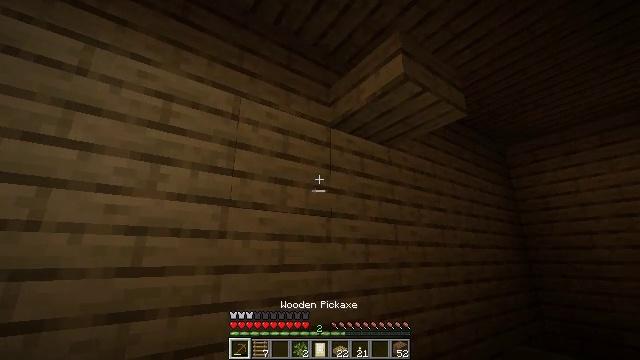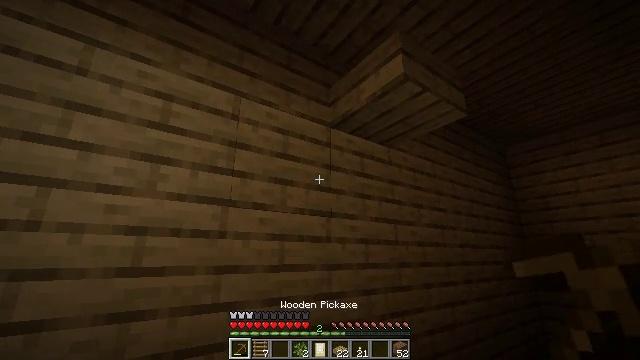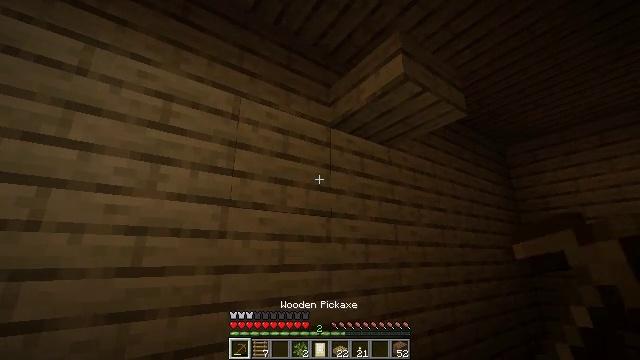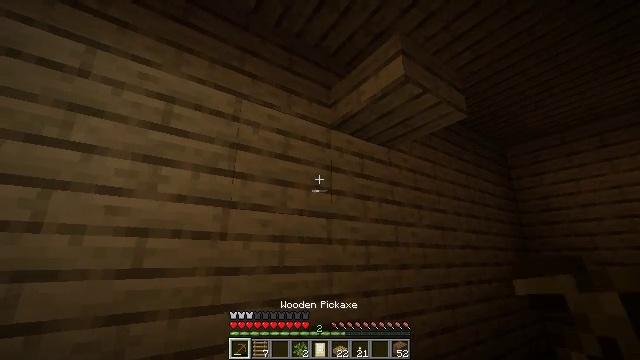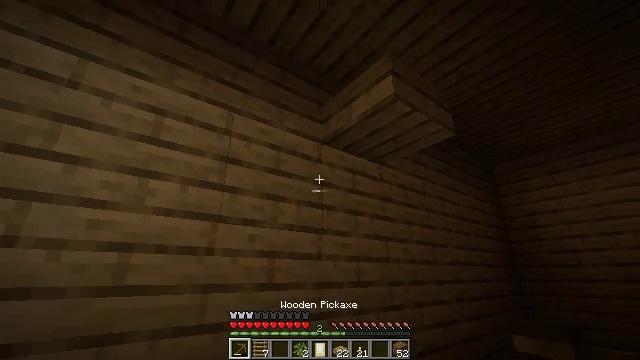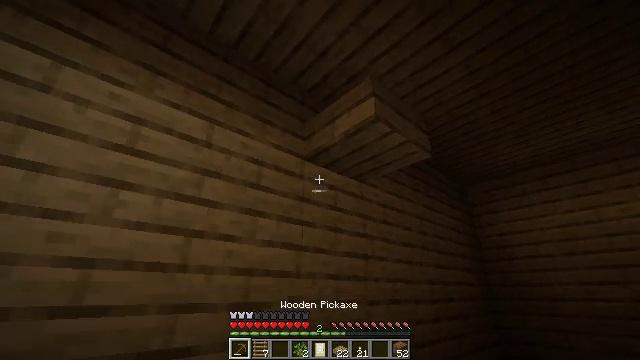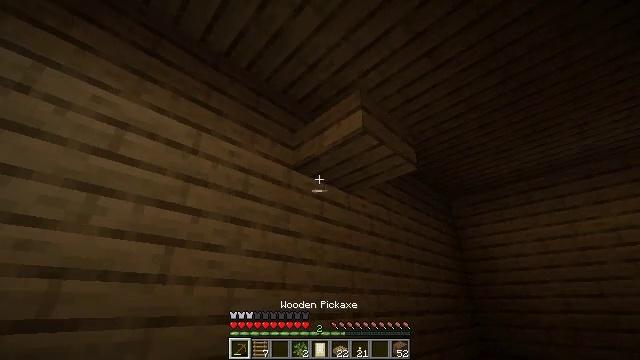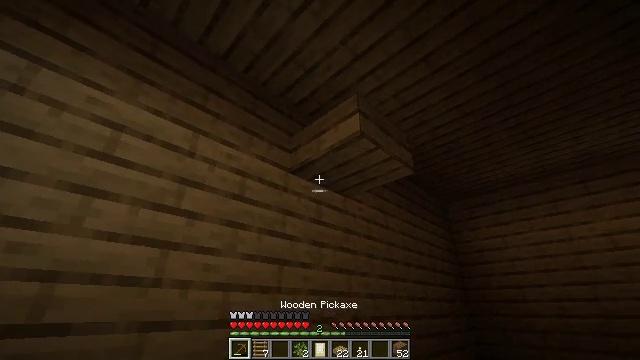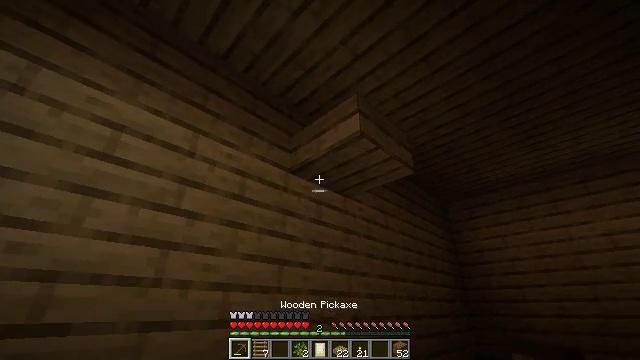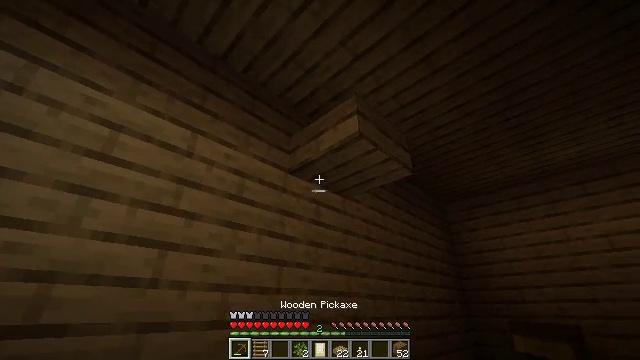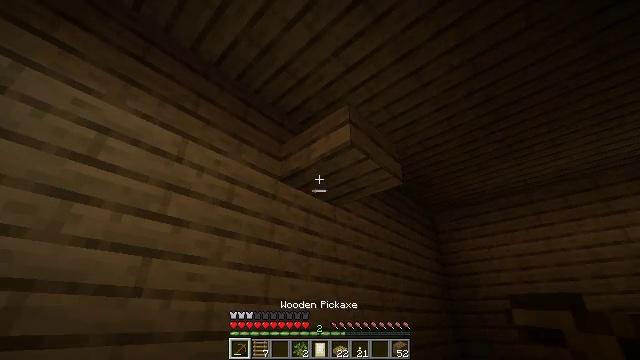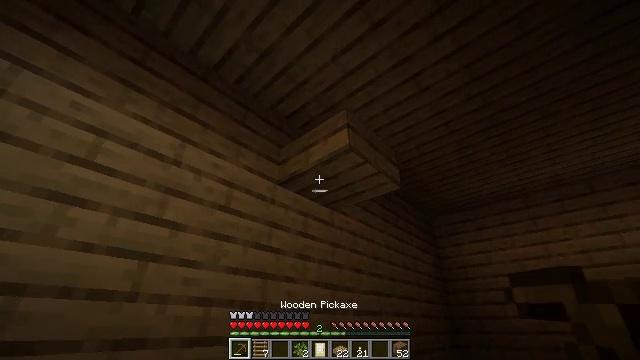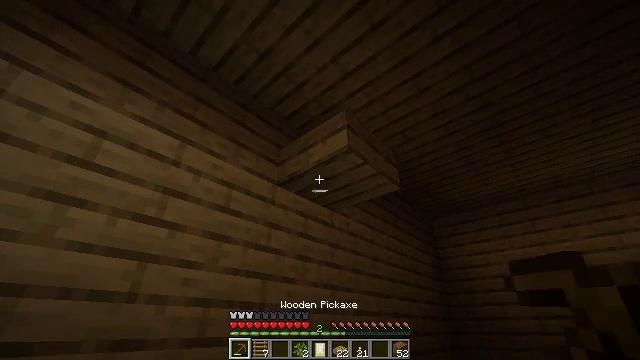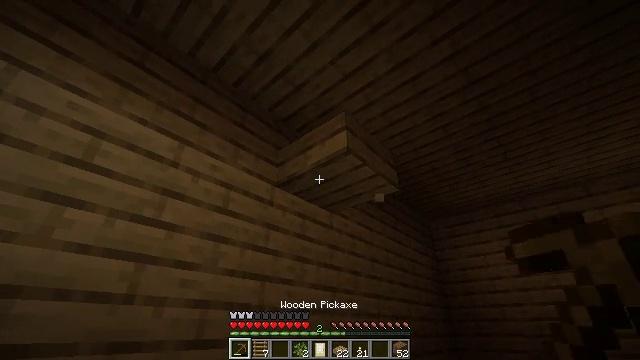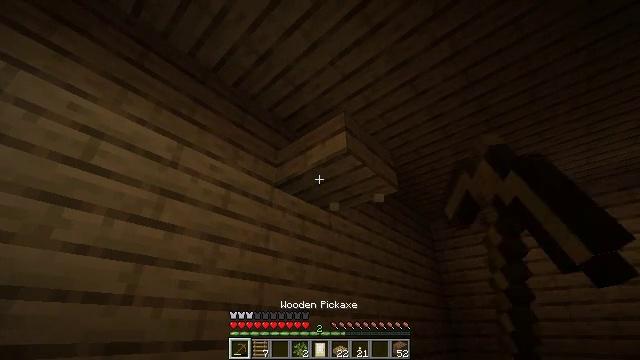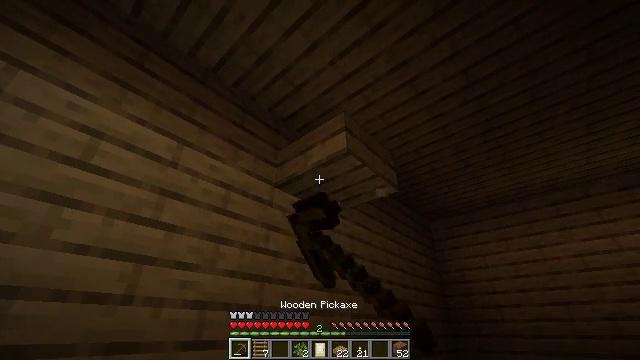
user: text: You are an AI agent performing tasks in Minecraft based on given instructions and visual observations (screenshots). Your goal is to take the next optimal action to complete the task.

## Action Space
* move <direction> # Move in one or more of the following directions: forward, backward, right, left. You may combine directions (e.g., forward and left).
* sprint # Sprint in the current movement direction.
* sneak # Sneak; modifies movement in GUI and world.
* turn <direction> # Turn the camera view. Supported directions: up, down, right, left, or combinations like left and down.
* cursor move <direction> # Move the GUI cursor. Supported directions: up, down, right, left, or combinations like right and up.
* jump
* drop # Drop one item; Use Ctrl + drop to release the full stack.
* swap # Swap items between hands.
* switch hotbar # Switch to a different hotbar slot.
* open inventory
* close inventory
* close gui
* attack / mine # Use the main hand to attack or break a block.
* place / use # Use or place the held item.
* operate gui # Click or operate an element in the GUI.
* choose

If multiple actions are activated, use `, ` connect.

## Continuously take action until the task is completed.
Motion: motion action
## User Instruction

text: Mine the oak slab from the floor.
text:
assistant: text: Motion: no_op
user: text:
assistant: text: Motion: no_op
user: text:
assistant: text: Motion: no_op
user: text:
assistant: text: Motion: turn right and up
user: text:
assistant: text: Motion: turn right and up
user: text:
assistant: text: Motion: turn right and up
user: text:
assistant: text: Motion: no_op
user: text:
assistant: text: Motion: no_op
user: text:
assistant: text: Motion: no_op
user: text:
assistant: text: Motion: turn right and up
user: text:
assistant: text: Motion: no_op
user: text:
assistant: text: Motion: no_op
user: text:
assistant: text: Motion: attack / mine
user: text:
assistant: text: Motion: attack / mine
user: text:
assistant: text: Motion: attack / mine
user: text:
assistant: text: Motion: attack / mine
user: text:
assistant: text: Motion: attack / mine
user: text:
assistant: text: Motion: attack / mine
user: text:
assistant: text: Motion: attack / mine
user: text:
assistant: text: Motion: attack / mine
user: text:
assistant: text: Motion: attack / mine
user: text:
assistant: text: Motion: attack / mine
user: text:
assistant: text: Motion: attack / mine
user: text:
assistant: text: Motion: attack / mine
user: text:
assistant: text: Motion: attack / mine
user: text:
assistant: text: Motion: attack / mine
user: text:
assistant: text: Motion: attack / mine
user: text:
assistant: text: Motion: attack / mine
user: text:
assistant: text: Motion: attack / mine
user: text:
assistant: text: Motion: attack / mine